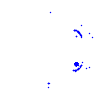
Particle: kaon